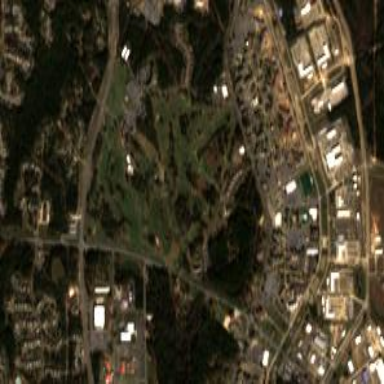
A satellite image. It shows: Golf course surrounded by greenery.